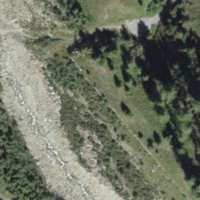
EUNIS habitat code: 23
Species observed at this site:
Larix decidua